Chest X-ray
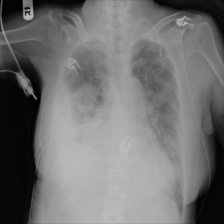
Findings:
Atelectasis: negative
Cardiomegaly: negative
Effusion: positive
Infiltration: positive
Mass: negative
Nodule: negative
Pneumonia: negative
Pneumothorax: negative
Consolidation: negative
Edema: negative
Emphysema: negative
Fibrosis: negative
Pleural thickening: negative
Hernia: negative